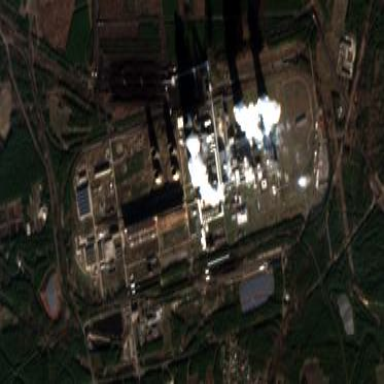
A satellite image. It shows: Industrial area hosting coal-powered steam turbine plant.